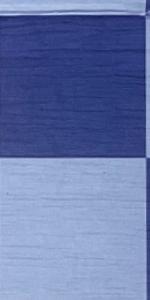
Label: Empty